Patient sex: F
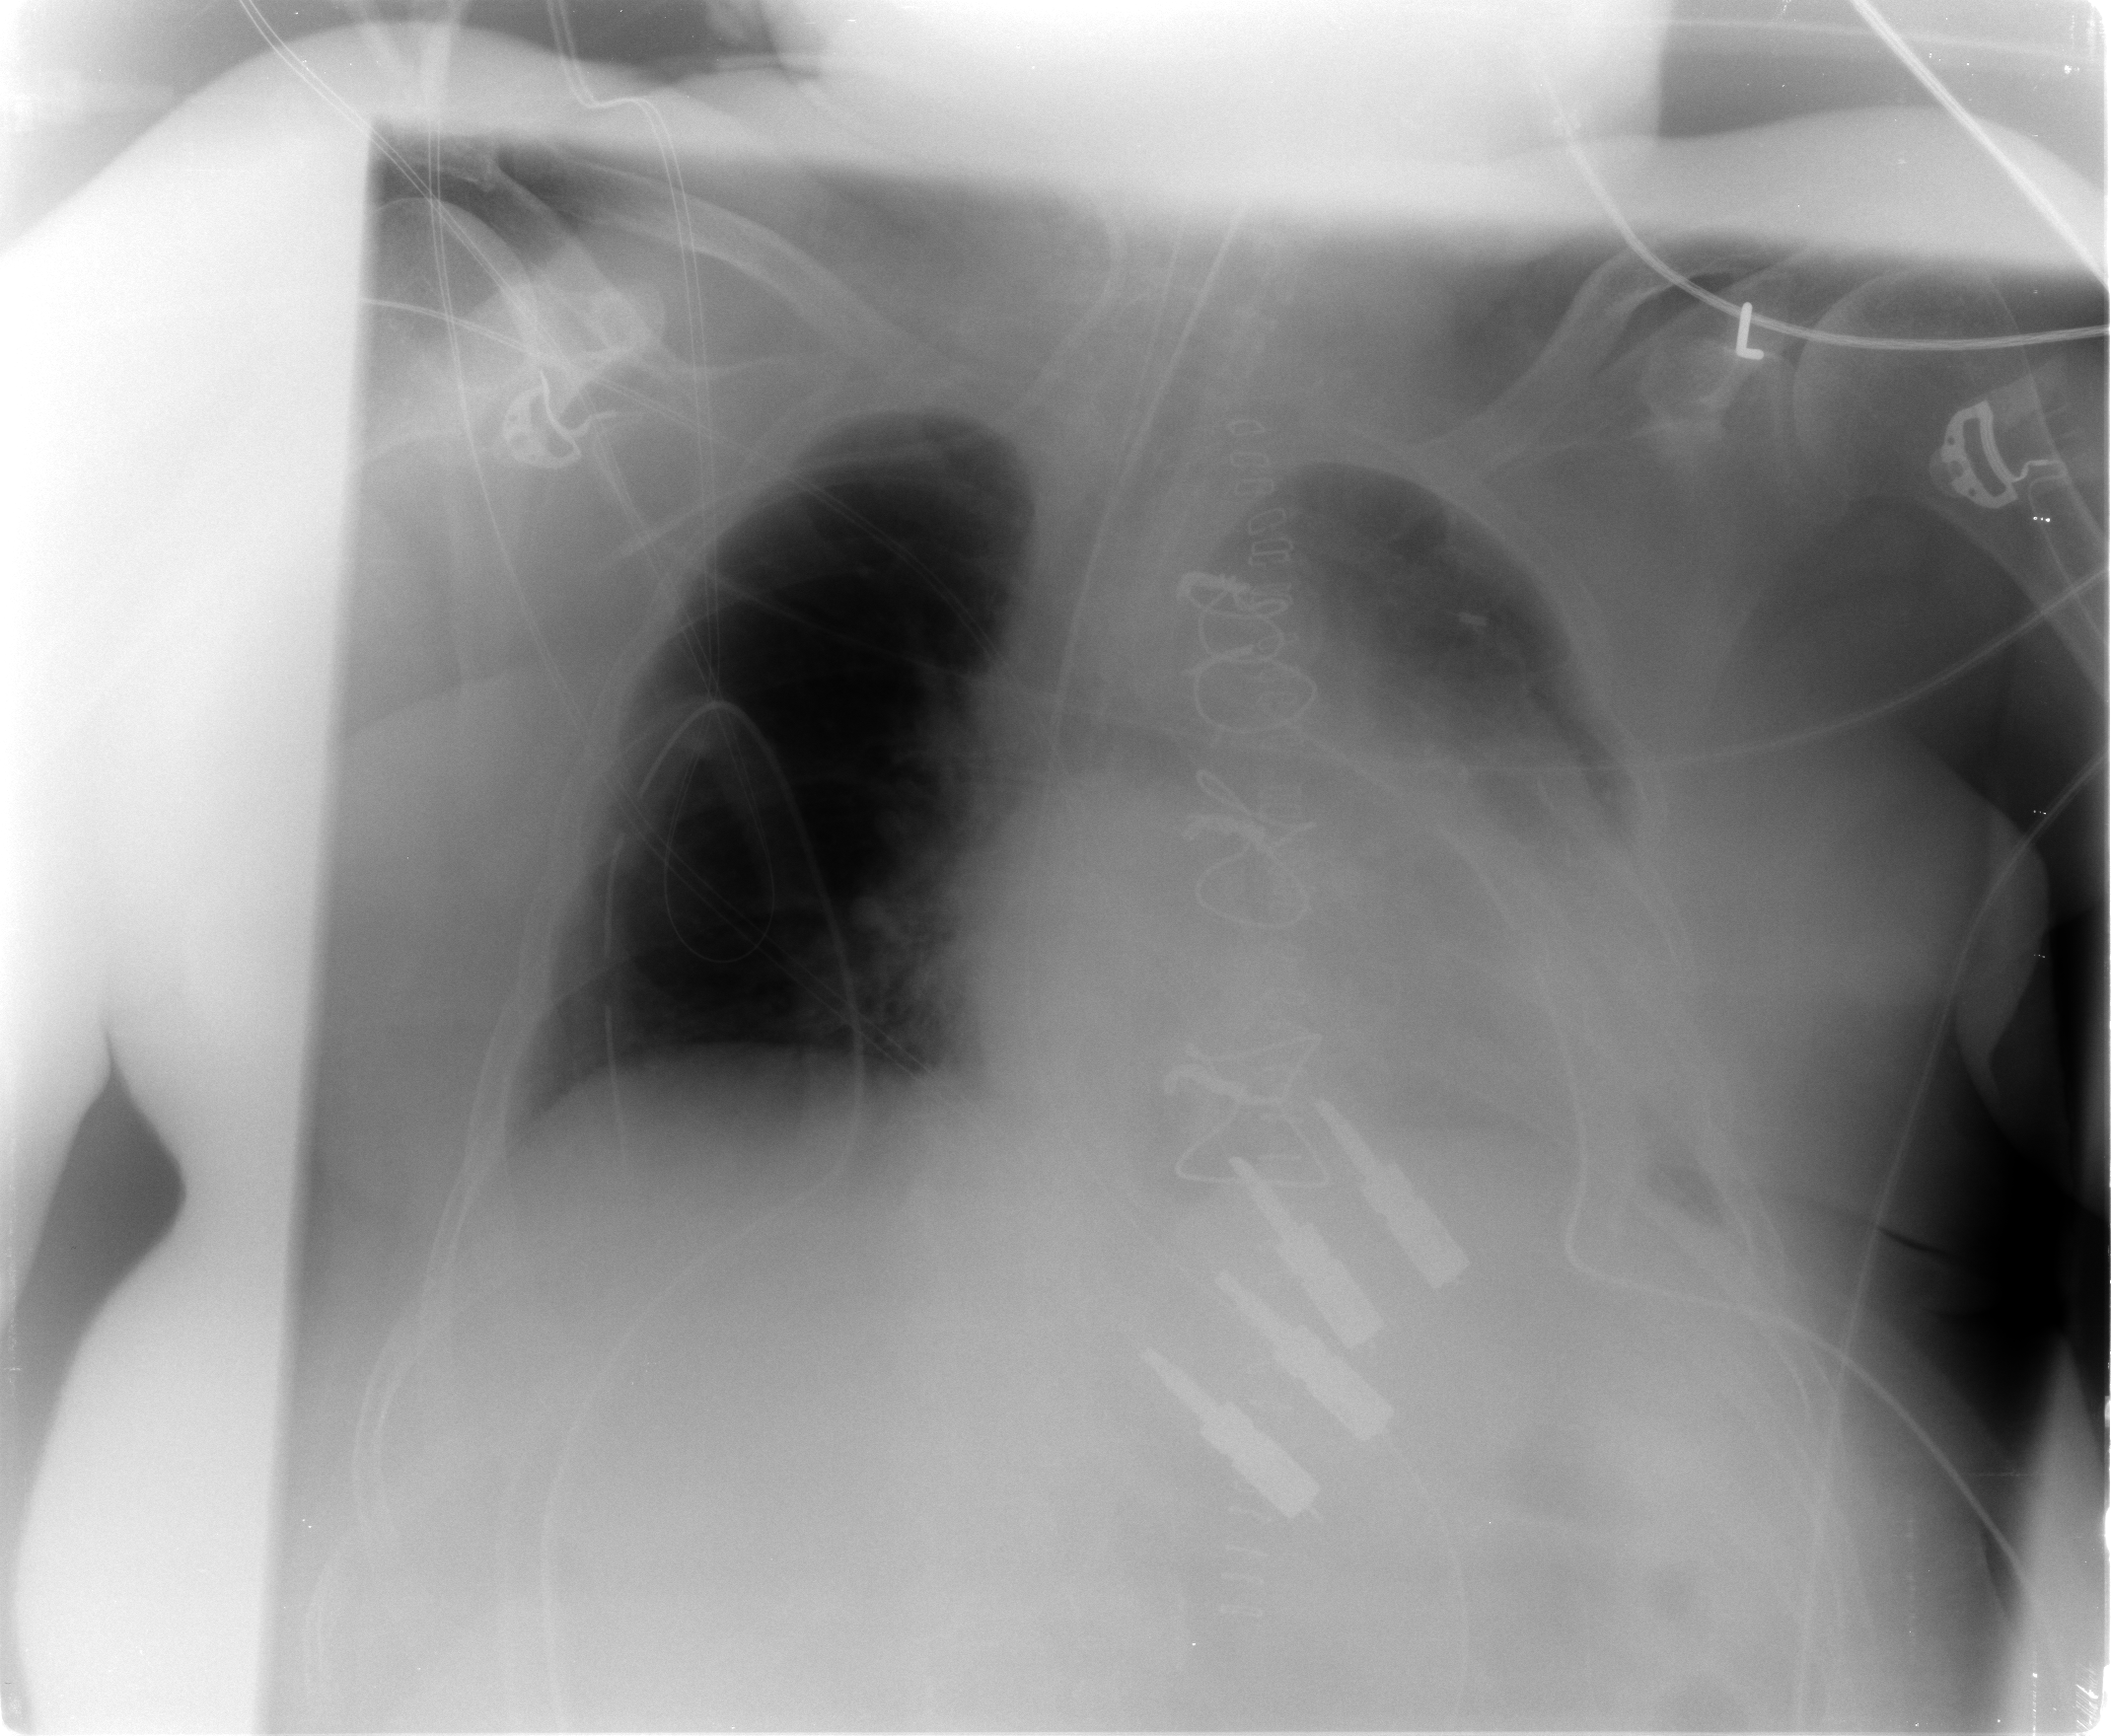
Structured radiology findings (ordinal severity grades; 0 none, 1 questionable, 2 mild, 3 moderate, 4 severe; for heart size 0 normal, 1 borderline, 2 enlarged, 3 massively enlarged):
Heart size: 2
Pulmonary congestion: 2
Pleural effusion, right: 2
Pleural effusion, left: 2
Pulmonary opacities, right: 2
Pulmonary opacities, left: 1
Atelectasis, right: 2
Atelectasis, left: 2